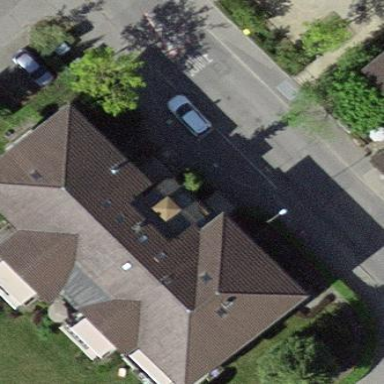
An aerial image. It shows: Residential building with hipped roof.